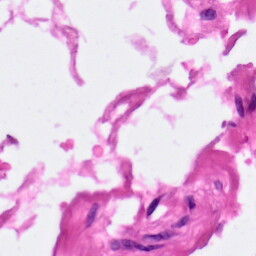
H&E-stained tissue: Pancreatic